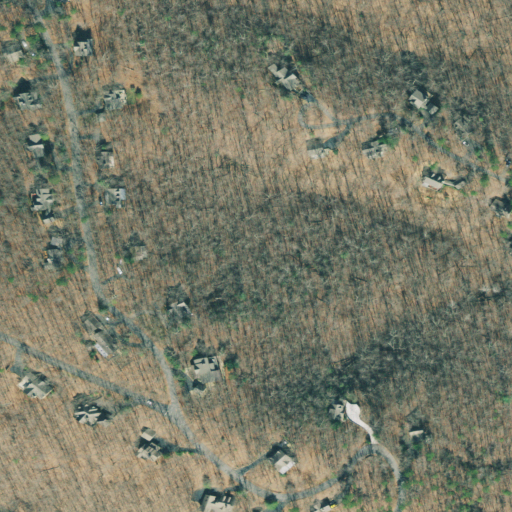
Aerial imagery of ridge(s) in Georgia named Bethel Ridge containing deciduous forest and open development